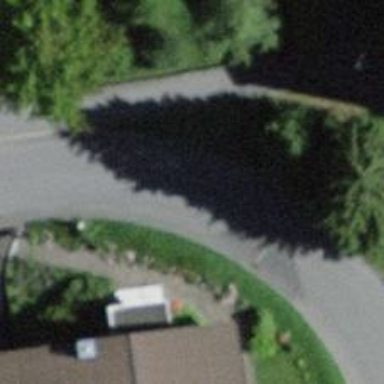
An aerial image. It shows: Residential road with sidewalk on the left side.